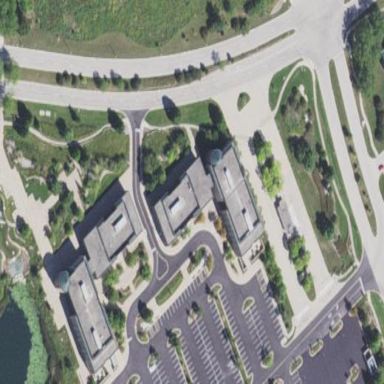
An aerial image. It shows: Office building.